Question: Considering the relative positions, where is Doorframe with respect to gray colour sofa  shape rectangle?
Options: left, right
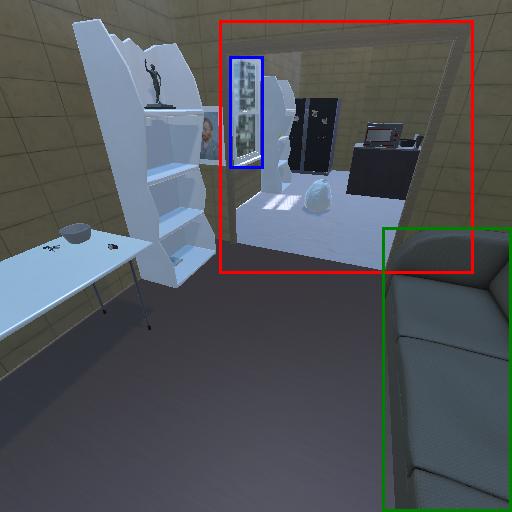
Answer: left